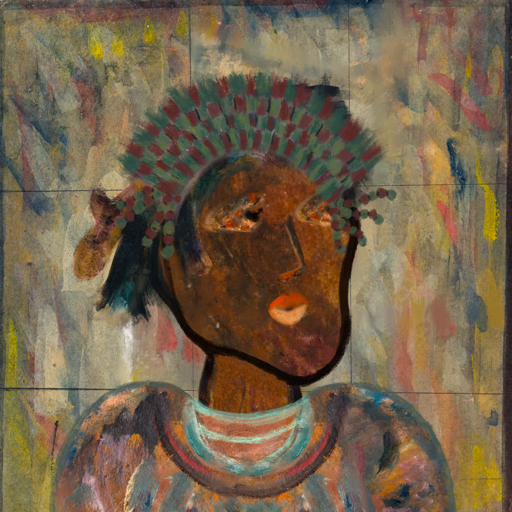
Background: GypsyMother, Head And Neck Side: Mosgoul, Face Side: Gypsy_Queen, Bust: Boggyland, Hair Side: Pipe, Head Accessory: After_Raid_Crown, Second Necklace: Blank, Necklace: Blank, Baby: Blank